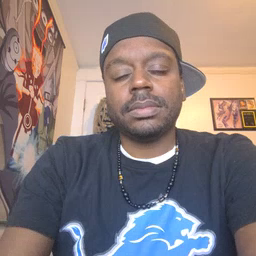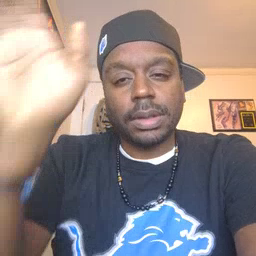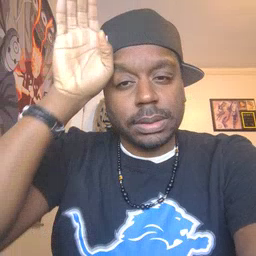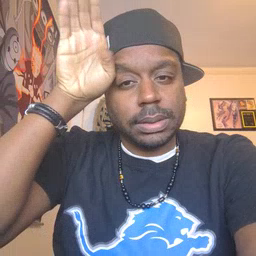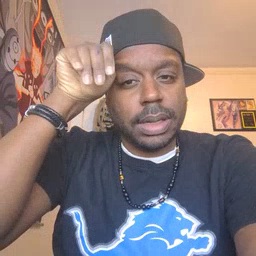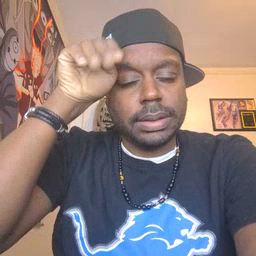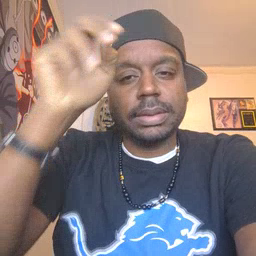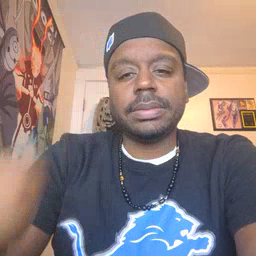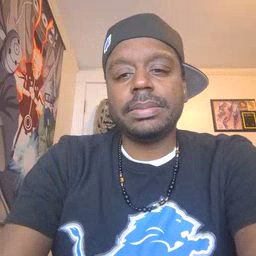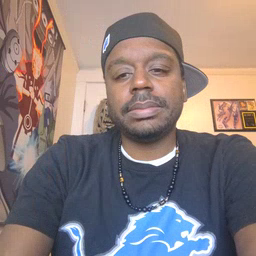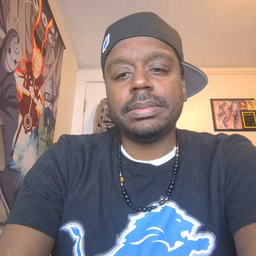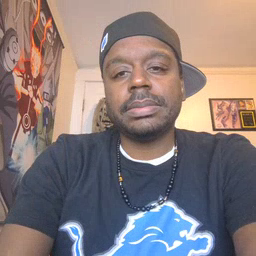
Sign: donkey